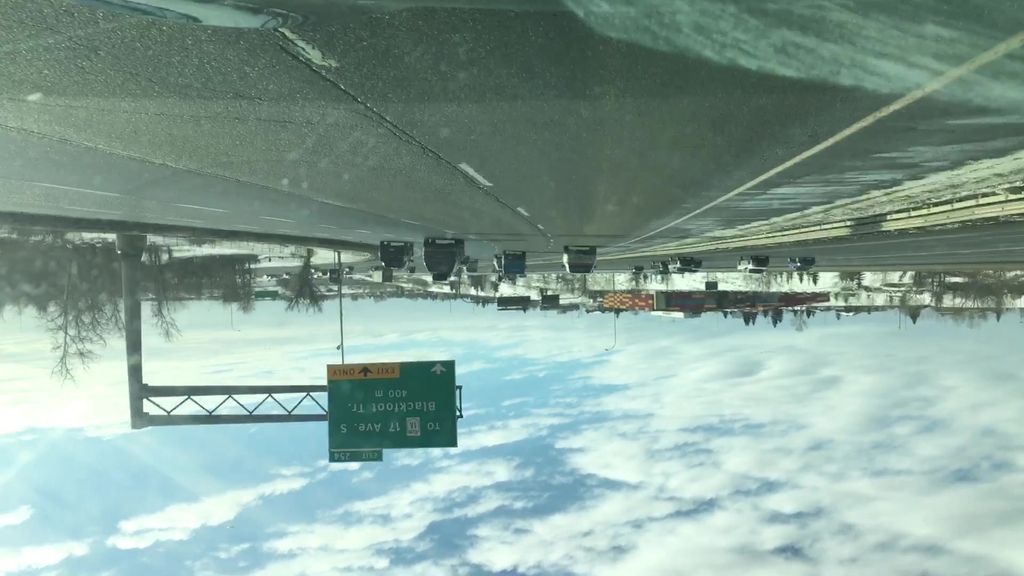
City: calgary